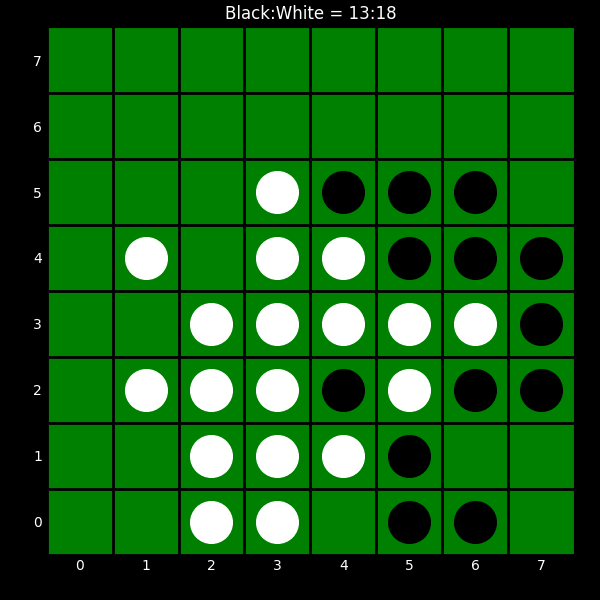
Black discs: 13
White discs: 18